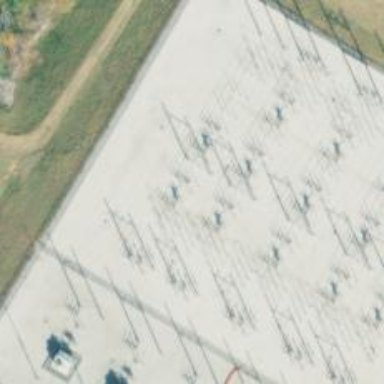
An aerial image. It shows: Switch for power supply.